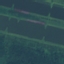
Land use / land cover class: River